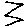
Label: zigzag